Field crop: maize
Growth stage: 2
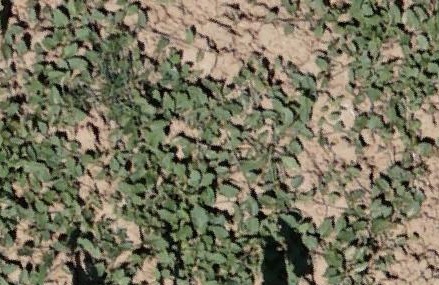
Species: convolvulus